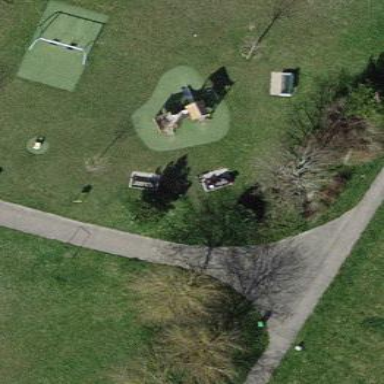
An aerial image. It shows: Playground area for leisure land.